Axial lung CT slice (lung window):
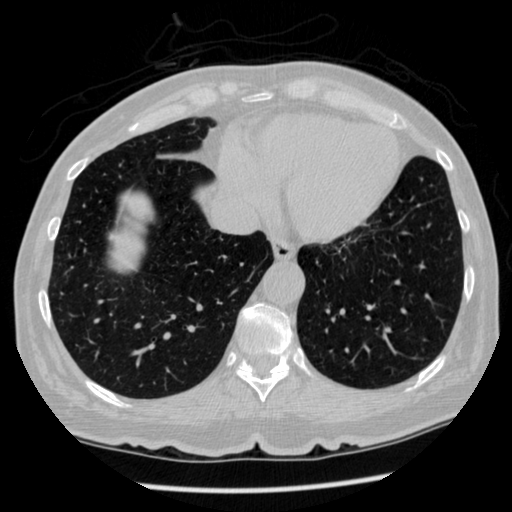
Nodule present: no